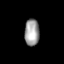
Tissue: skin
Cell type: Epithelial cells
Senescence score: 0.2638
Nuclear area (px): 388
Mean DAPI intensity: 158.291